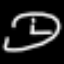
Label: clock